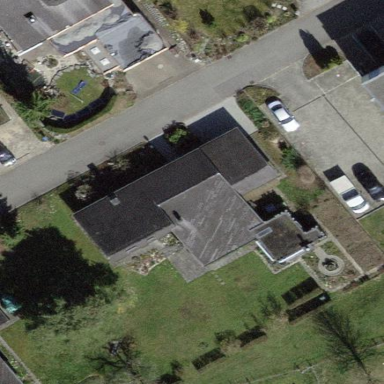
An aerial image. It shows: Building with tiled roof.